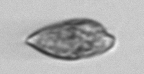
Label: Prorocentrum_dentatum